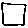
Label: square